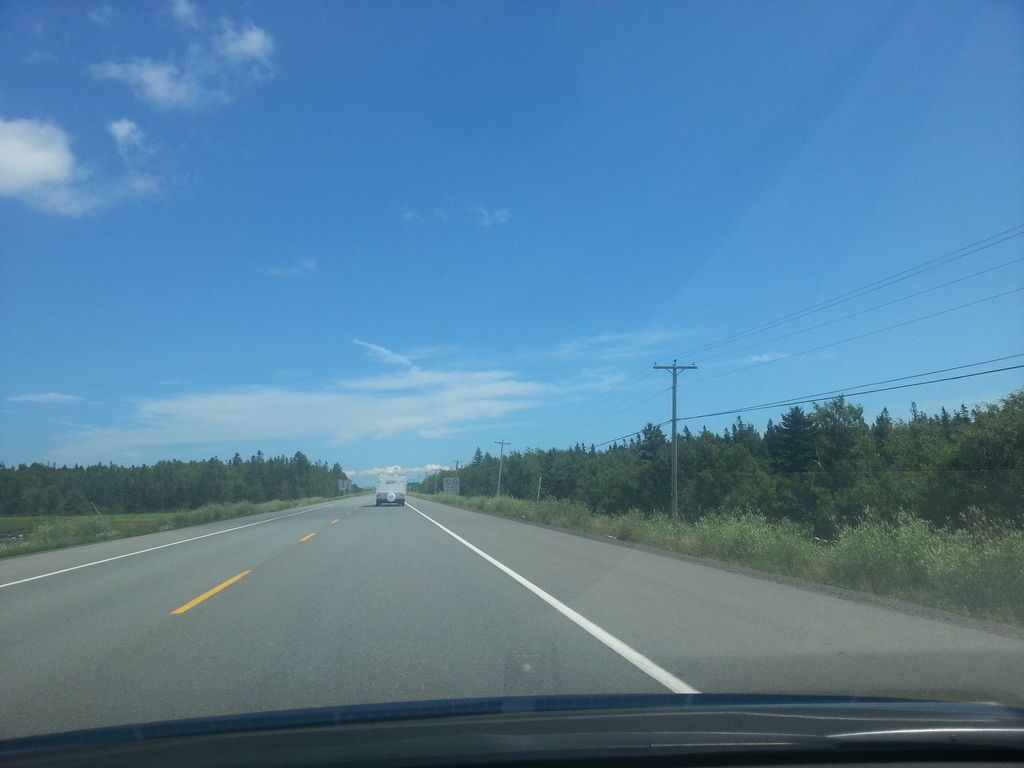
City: charlottetown